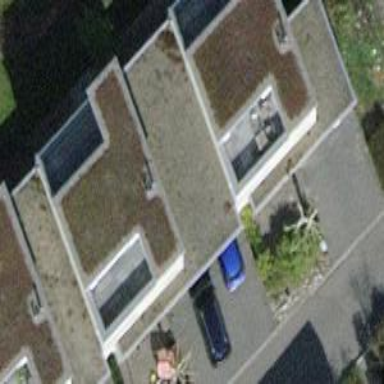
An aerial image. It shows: Terrace building with flat roof.